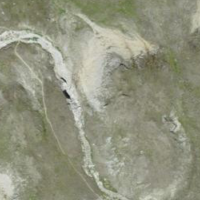
EUNIS habitat code: 31
Species observed at this site:
Silene acaulis